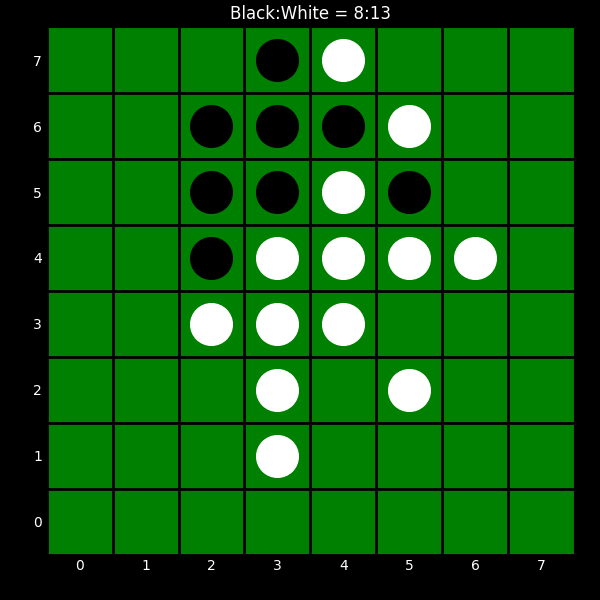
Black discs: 8
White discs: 13